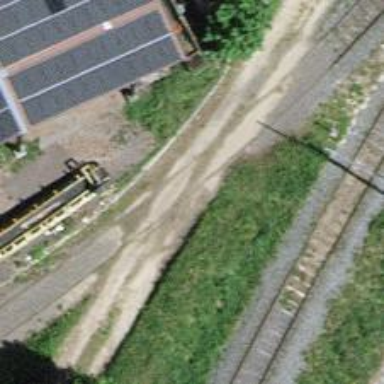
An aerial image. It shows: Level crossing along the railway.